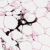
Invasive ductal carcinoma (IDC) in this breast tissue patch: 0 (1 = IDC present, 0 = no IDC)